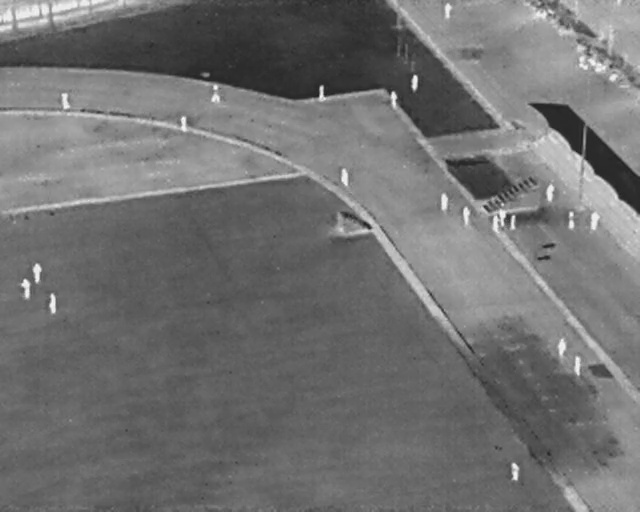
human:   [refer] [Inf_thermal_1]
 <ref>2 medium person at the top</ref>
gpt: <box>[[32, 17, 35, 19, 2], [60, 18, 63, 20, 2]]</box>

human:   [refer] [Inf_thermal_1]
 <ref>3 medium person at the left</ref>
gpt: <box>[[4, 52, 7, 54, 2], [2, 55, 5, 57, 2], [6, 58, 10, 60, 2]]</box>

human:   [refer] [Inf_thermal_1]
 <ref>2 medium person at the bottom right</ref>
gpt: <box>[[78, 91, 81, 92, 2], [88, 70, 91, 72, 2]]</box>

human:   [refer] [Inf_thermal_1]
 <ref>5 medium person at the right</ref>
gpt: <box>[[86, 67, 89, 69, 4], [87, 42, 90, 43, 2], [91, 42, 94, 44, 9], [84, 37, 87, 38, 2], [71, 41, 74, 43, 2]]</box>

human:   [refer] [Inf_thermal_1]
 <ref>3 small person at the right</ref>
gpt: <box>[[78, 42, 81, 44, 2], [77, 41, 79, 42, 2], [76, 42, 78, 44, 2]]</box>